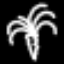
Label: palm tree